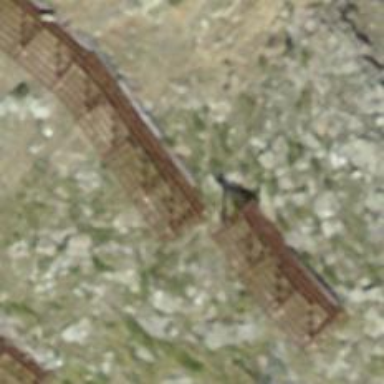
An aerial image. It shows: Snow fence that is man-made.